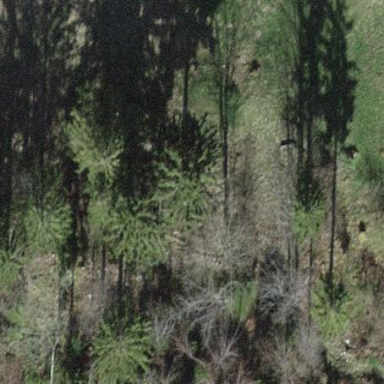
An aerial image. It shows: Forest area.